Question:
ElasticSearch Community:
Suppose I have a customer named Twetter who has hired me today to build out their search capability for a 181 word social media site.
Assume I cannot predict the number of shards I will need for future scaling and the storage size is already in tens of terabytes.
Assume I do not need to edit any documents once they are indexed. This is strictly for searching.
Referencing the image above, there seems to be some documents which point to 'rolling indexes' <URL> on-the-fly. When one index fills up, I can simply add a new machine, with a new index, and add it to the same cluster and alias for searching.
Does this architecture hold water in production?
Are there any long term ramifications to this 'rolling index' architecture as opposed to predicting a shard count and scaling within that estimate?
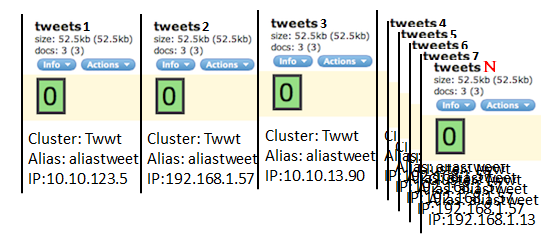
Answer: A shard in elasticsearch is just a lucene index. An elasticsearch index is just a collection of lucene indices (shards). Given that, for capacity planning in your situation you simply need to figure out how many documents you can store in an index with only one shard and still get the query performance you want.
It is the underlying lucene indices that use up resources. Based on how your documents are indexed within the lucene indices, there is a finite number of shards that any single node in your cluster will be able to handle. You can always scale by adding more nodes to the cluster. Just monitor resource usage and query response times to know when to add more nodes.
It is perfectly reasonable to create indices named 'tweet_1', 'tweet_2', 'tweet_3', etc. rolling forward instead of worrying about resharding your data. It accomplishes the same thing in the end. Just use an <URL> to hide the numbers.
Once you figure out how many documents you can store per shard to get your query performance, then decide how many shards per index you want to have and then multiply those numbers and cap the index at that number of documents in your code. Once you reach the cap you just roll over to a new index. Here is what I do in my code to determine which index to send a document to (I have sequential ids):
'''
$index = 'file_' . (int)($fid / $docsPerIndex);
'''
Note that I am using <URL> so it can automatically create a new index without me having to manually roll over when the cap is reached.
One other consideration is what type of queries you will be performing. As the data grows you have two options for scaling.
1. You need to have enough nodes in your cluster for parallelizing the query that it can easily search across all indices and still respond quickly.
or
1. You need to name your indices such that you know which to query and only need to query a subset of the indices in the cluster.
Keep in mind that if you have sequential or predictable ids then elasticsearch can perform id based queries efficiently without actually having to query the whole cluster. If you let ES automatically assign ids (assuming you are using ES >=1.4.0) it will use predictable ids (<URL> already. This also speeds up indexing. Random ids create a worst case scenario.
If your queries are going to be time based then it will have to search the entire set of indices for each query under this scheme. For time based queries you want to roll your indices over based on some amount of time (e.g. each day or month depending on how much data you receive in that time frame) and name them something like 'tweets_2015_01', 'tweets_2015_02', etc. By doing so you can narrow the set of indices you have to search at query time based on the requested search time range.